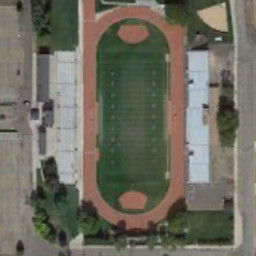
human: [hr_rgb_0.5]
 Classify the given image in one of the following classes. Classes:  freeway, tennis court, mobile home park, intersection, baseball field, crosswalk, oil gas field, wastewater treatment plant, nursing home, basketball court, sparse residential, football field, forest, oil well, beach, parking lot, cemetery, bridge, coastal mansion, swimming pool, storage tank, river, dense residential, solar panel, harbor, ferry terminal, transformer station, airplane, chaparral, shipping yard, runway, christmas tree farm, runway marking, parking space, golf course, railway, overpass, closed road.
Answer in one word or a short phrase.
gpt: football field